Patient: sex F, age 68
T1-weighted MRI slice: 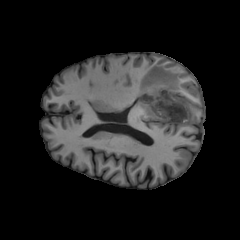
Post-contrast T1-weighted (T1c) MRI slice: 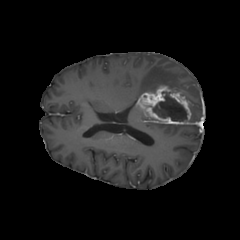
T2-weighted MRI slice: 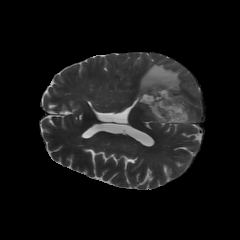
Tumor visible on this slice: yes
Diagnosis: Glioblastoma, IDH-wildtype
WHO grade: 4